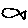
Label: fish